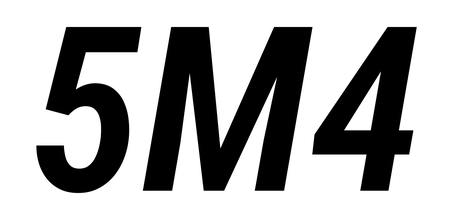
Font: Roboto-Italic_Condensed_SemiBold_Italic